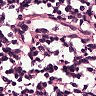
Metastatic tissue present: no